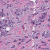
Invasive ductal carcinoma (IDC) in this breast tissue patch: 1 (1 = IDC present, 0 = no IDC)